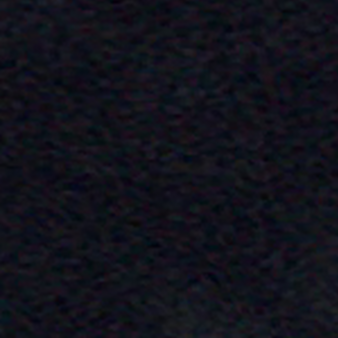
Label: other